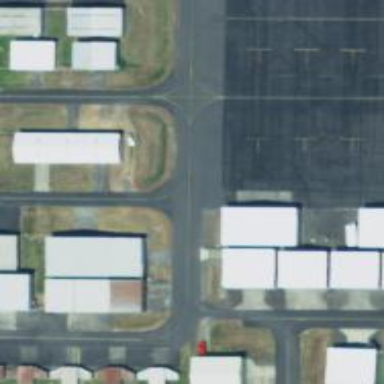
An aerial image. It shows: Image of taxiway at airport.